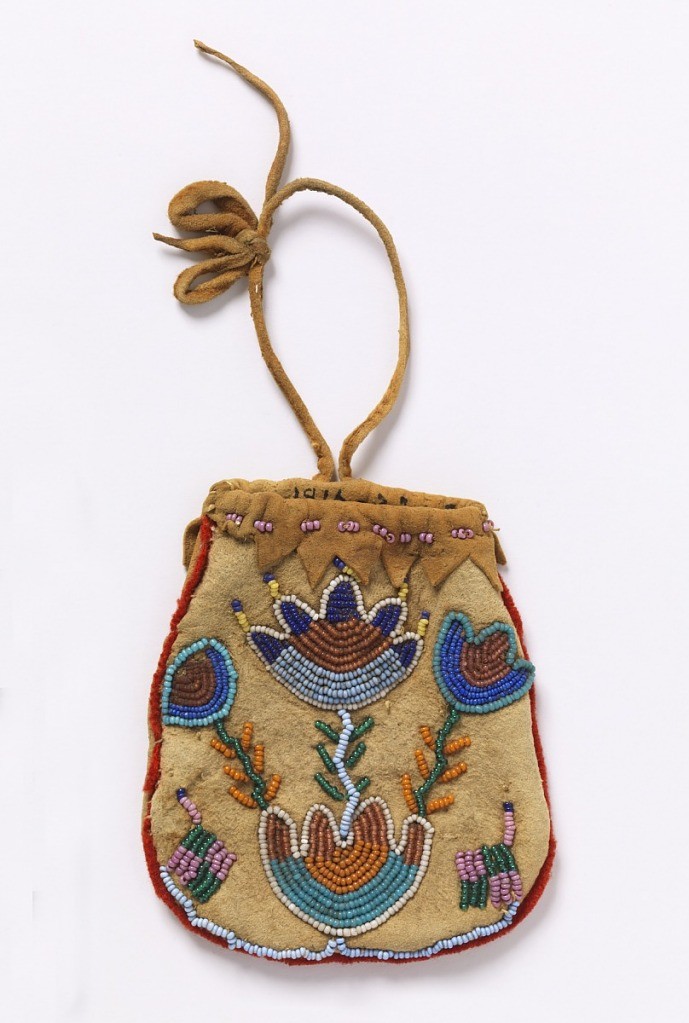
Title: Bag
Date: late 19th century
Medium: leather, felt, glass beads Technique: embroidered with beads Label: leather embroidered with beads, trimmed with felt
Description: Small leather bag with drawstring closure, with red felt trim and flower motifs embroidered with colored beads.